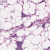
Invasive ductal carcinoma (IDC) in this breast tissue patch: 1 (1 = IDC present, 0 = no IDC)